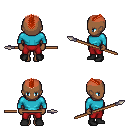
a pixel art fantasy rpg character, female body template, human, dark skin, teal long-sleeve shirt, red pants, red short mohawk hairstyle, black shoes, spear, four views (front, back, left, right), 2x2 character sprite sheet, small pixel art, hard edges, no anti-aliasing